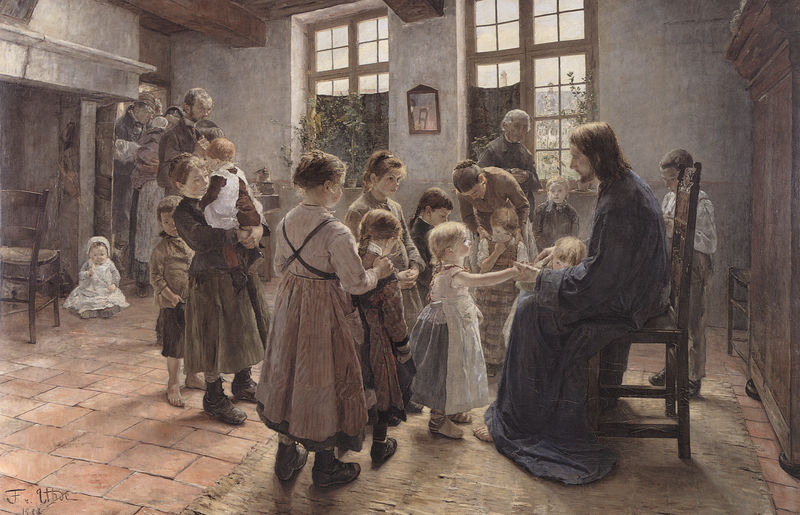
Titel: "Lasset die Kindlein zu mir kommen"
Künstler: Fritz von Uhde
Standort: Leipzig
Institution: Museum der Bildenden Künste
Schlagwörter: baum, blau, dunkel, feuer, gemälde, gruppe, hand, mann, schatten, frauen, impressionismus, menschen, mädchen, sitzen, braun, fenster, frau, grau, haar, hell, holz, kleid, kleider, licht, männer, raum, stuhl, stühle, tisch, weiss, zimmer, ausblick, haus, gesellschaft, haube, malerei, rock, teppich, bart, blond, alte, arm, historie, stein, bild, holland, holzstuhl, innenraum, signatur, spiegel, vorhang, öl, boden, geistlicher, haare, realismus, sitzend, eltern, familie, kind, mutter, vater, pflanzen, locken, schulter, bauern, genre, kamin, kinder, deutschland, schürze, ruhe, schrank, sitz, genremalerei, röcke, schule, zöpfe, jungen, schürzen, sprossenfenster, baby, arbeiter, treppe, essen, lciht, balken, stube, junge, warten, fussboden, barfuss, knabe, geben, fliesen, schlange, arzt, altar, kleinkind, besuch, küche, pfarrer, architrave, christus, jesus, jesus christus, karg, mittelalter, priester, religiös, segnen, segnung, mönch, taufe, armut, bitte, gruß, steinfussboden, jugen, helfen, mütter, holzschuhe, feuerstelle, kindergarten, querbalken, menschne, terakotta, hausaltar, uhde, religiösität, väter, geschichtsmalerei, flise, pflaze, anstehen, historisches genre, fritz von uhde, lasset die kinder zu mir komme, lasset die kindlein zu mir kom, lasst die kinder zu mir kommen, uhe, von uhde, kinderfreund, lasset die kinder zu mir kommen, dachauer maler, terrcotta